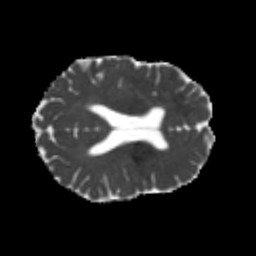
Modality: MD
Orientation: axial
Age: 21
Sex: male
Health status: healthy
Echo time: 0.074 s